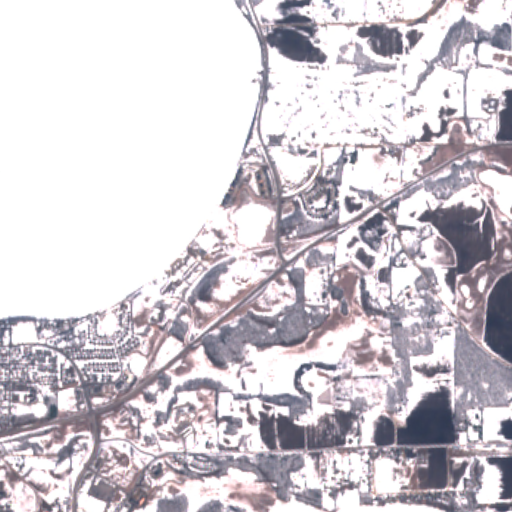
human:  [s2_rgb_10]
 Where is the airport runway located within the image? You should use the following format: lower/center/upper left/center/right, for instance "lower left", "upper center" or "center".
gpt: The airport runway is located in the lower right of the image.
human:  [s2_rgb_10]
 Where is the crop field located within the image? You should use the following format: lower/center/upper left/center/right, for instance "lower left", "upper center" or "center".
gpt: The crop field is located in the right of the image.
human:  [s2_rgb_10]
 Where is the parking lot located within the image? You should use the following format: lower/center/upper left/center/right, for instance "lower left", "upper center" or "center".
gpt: The parking lot is located in the lower left of the image.
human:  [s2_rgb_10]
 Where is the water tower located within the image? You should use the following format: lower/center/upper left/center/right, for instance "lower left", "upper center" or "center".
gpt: The water tower is located in the lower left of the image.
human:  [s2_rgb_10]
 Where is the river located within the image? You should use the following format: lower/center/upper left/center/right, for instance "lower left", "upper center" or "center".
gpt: The river is located in the upper right of the image.
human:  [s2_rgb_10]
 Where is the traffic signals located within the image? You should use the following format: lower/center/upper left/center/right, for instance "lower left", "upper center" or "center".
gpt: The traffic signals is located in the lower left of the image.
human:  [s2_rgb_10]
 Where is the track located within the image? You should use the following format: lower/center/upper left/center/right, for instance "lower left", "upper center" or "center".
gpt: There is no track in the image.